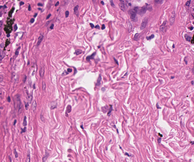
Tumor epithelial tissue: no
Tumor-associated stroma tissue: yes
Normal tissue: no